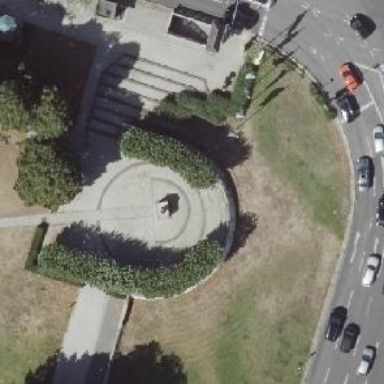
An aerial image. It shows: Sculpture memorial with historic significance.